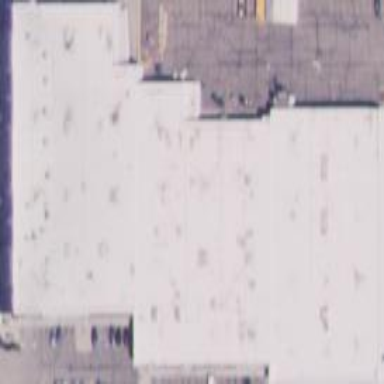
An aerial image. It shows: Retail building.